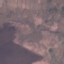
Label: HerbaceousVegetation